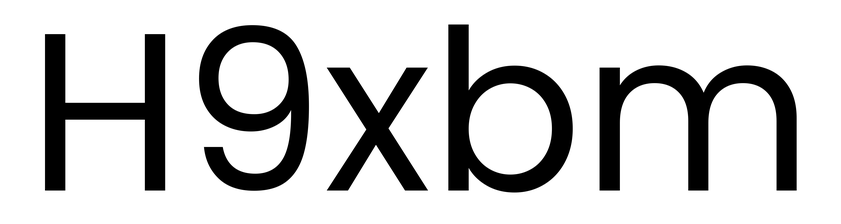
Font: Poppins-Regular